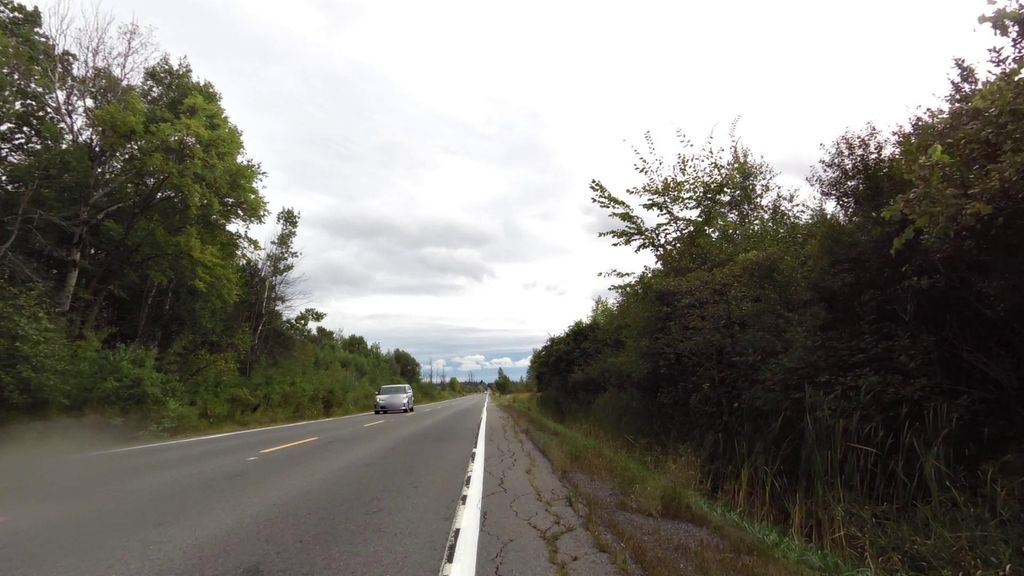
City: ottawa-gatineau